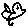
Label: bird